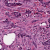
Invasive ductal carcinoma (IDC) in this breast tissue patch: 1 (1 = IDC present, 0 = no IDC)